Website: crate-barrel
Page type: receipt
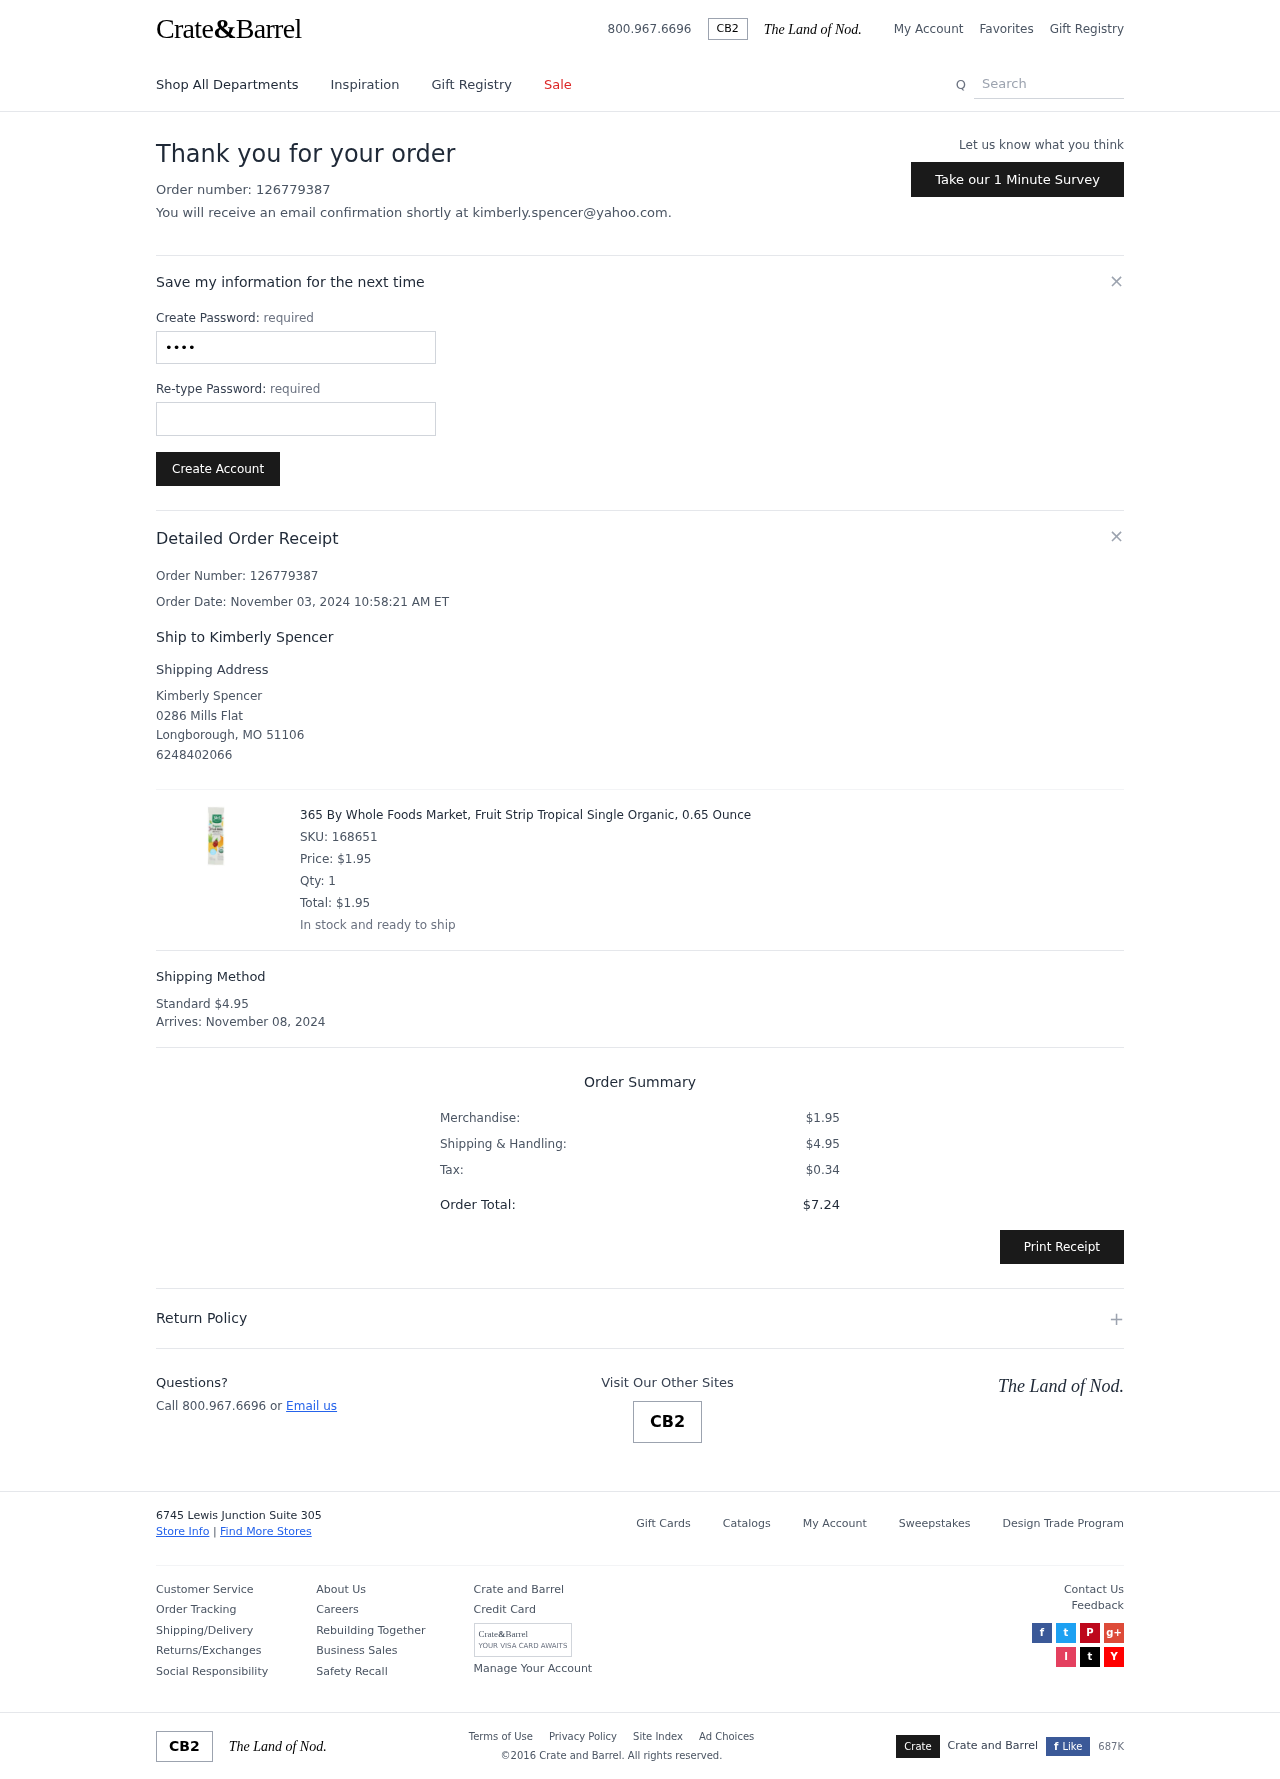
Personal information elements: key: PII_CITY
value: Longborough
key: PII_EMAIL
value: kimberly.spencer@yahoo.com
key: PII_FULLNAME
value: Kimberly Spencer
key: PII_FULLNAME
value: Ship to Kimberly Spencer
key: PII_PHONE
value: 6248402066
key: PII_POSTCODE
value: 51106
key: PII_STATE_ABBR
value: MO
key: PII_STREET
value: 0286 Mills Flat
Product elements: key: PRODUCT1_NAME
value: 365 By Whole Foods Market, Fruit Strip Tropical Single Organic, 0.65 Ounce
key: PRODUCT1_PRICE
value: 1.95
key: PRODUCT1_QUANTITY
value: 1
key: PRODUCT1_SKU
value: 168651
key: PRODUCT1_TOTAL
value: $1.95
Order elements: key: ORDER_ID
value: Order Number: 126779387
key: ORDER_ID
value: Order number: 126779387
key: ORDER_DATE
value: Order Date: November 03, 2024 10:58:21 AM ET
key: ORDER_SHIPPING_COST
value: $4.95
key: ORDER_DELIVERY_DATE
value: November 08, 2024
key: ORDER_SUBTOTAL
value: $1.95
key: ORDER_TAX
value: $0.34
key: ORDER_TOTAL
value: $7.24
Search elements: key: HEADER_SEARCH
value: Search